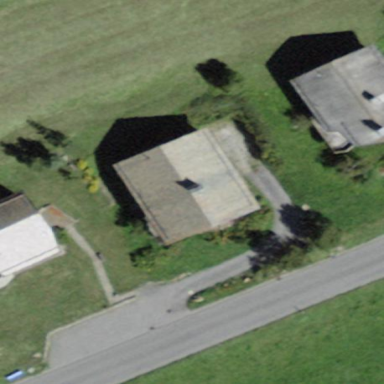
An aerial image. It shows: Gabled building with the roof oriented along its structure.